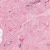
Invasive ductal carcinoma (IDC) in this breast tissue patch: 0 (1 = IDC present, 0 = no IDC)